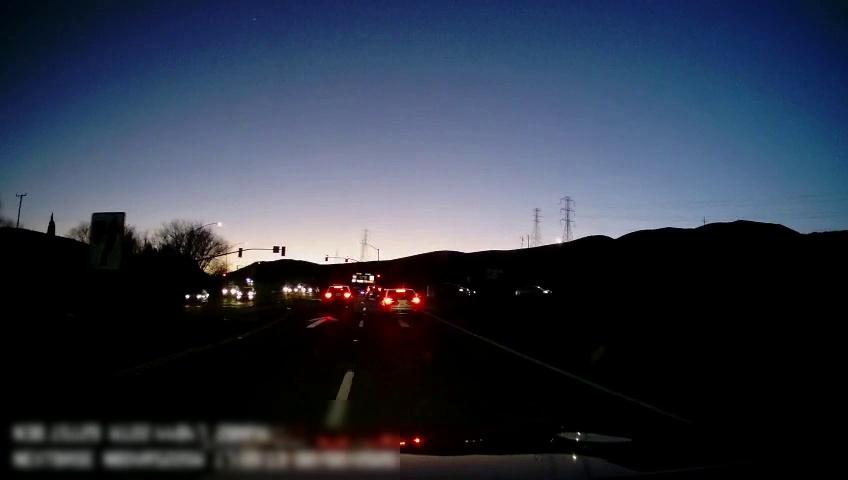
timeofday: Dusk/Dawn/Twilight
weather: Other
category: Drivable Space
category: Drivable Space
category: Vehicles | SUV
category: Vehicles | Car
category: Vehicles | SUV
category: Vehicles | SUV
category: Vehicles | Car
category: Vehicles | Car
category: Vehicles | Car
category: Vehicles | SUV
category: Vehicles | Car
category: Lanes | Current Lane
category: Lanes | Current Lane
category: Lanes | Alternate Lane
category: Traffic | Signs
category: Traffic | Lights
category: Traffic | Lights